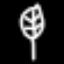
Label: leaf